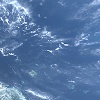
Label: water